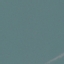
Label: SeaLake